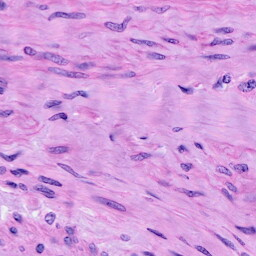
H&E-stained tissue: Cervix